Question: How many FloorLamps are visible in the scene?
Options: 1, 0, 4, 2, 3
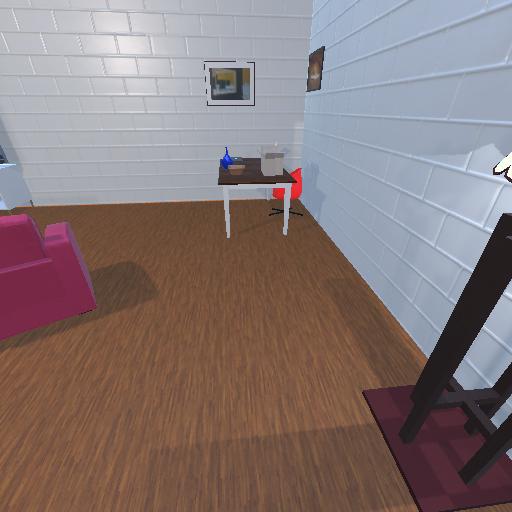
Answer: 1